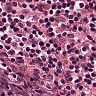
Metastatic tissue present: no